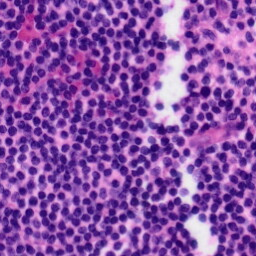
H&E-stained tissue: Tonsil